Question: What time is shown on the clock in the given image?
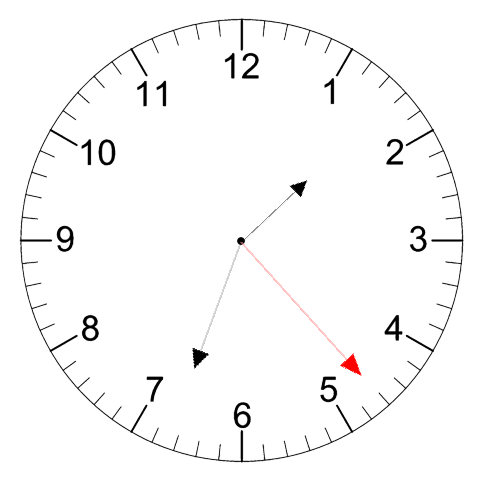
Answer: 01:33:23